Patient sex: M
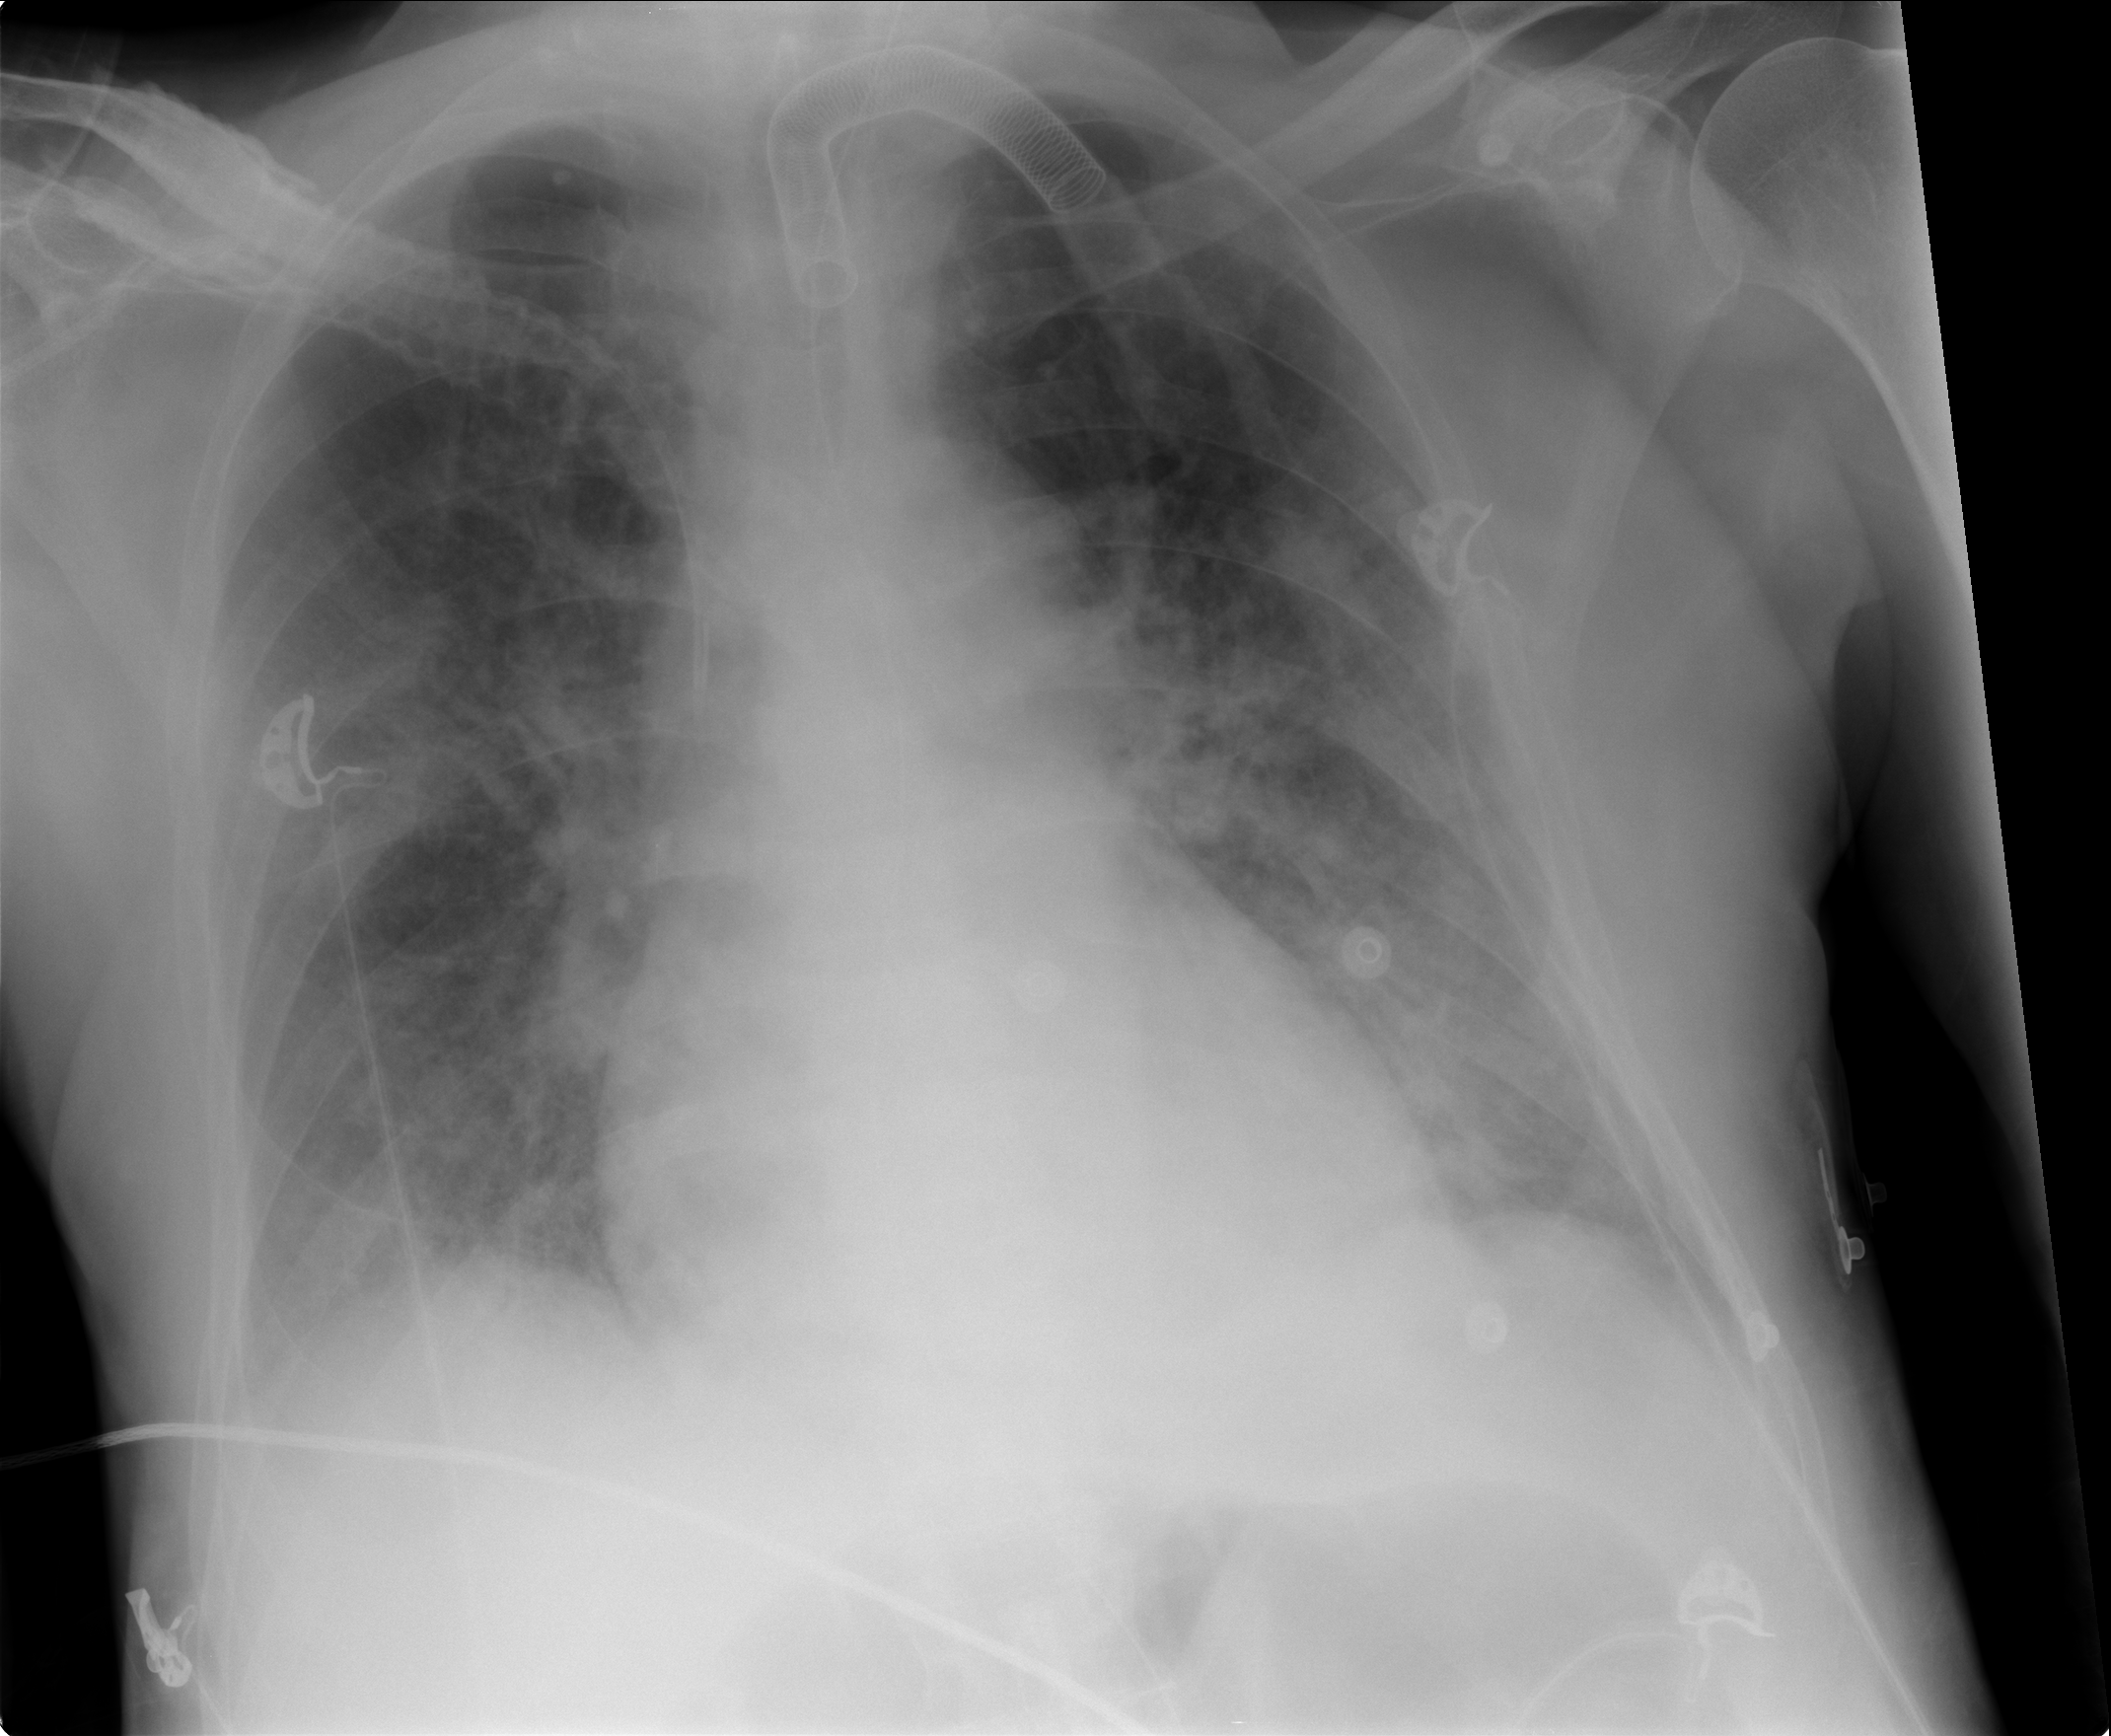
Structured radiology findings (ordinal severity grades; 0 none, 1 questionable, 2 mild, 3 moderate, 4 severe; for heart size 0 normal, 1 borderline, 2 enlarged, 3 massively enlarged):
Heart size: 1
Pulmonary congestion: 2
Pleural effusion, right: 2
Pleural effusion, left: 0
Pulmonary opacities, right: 3
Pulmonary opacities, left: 2
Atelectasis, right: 2
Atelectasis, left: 2